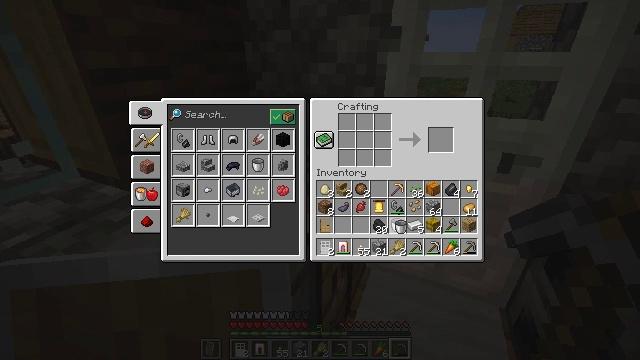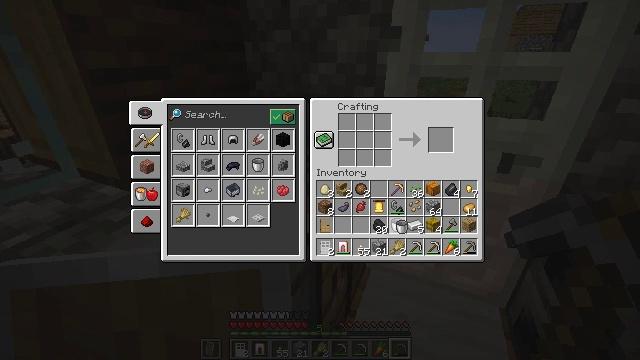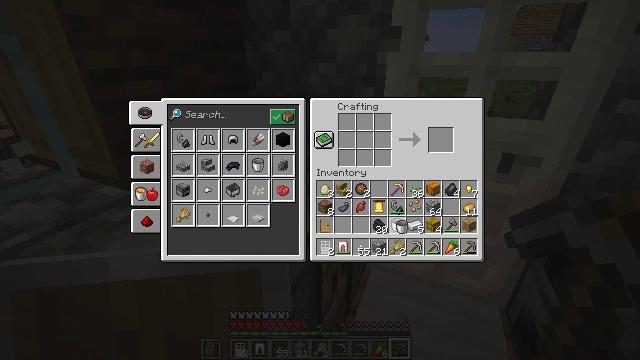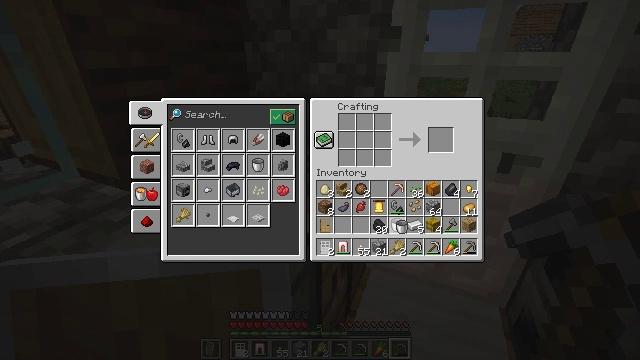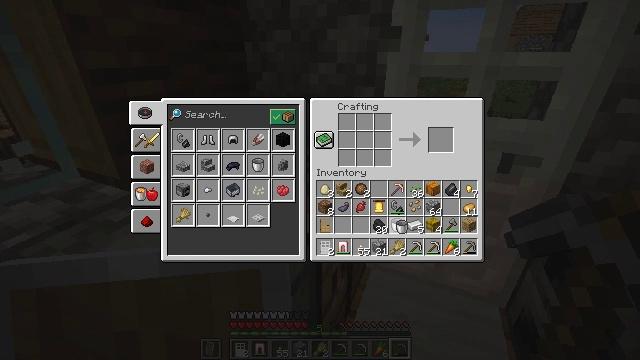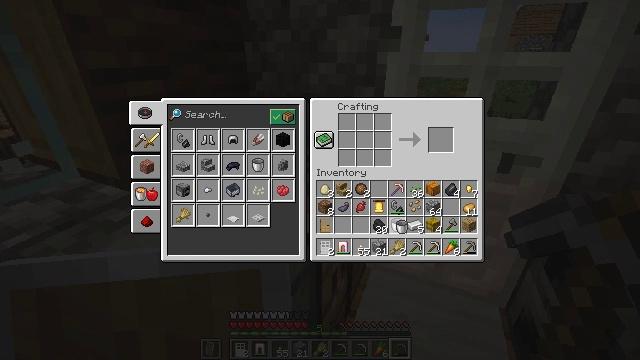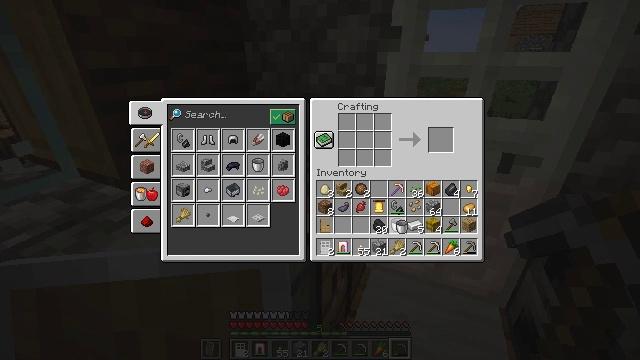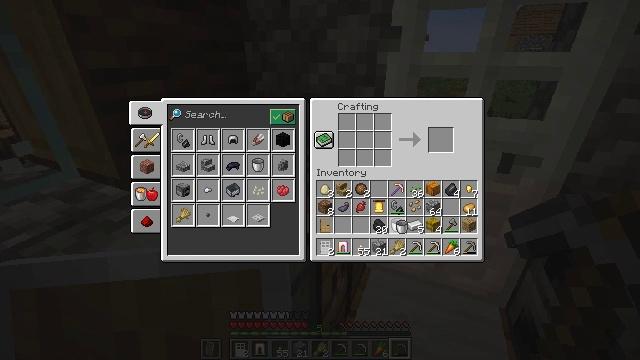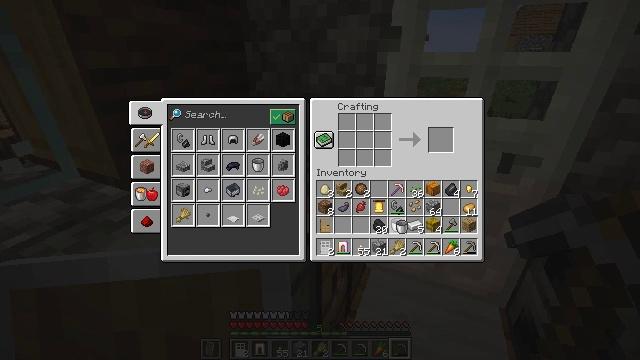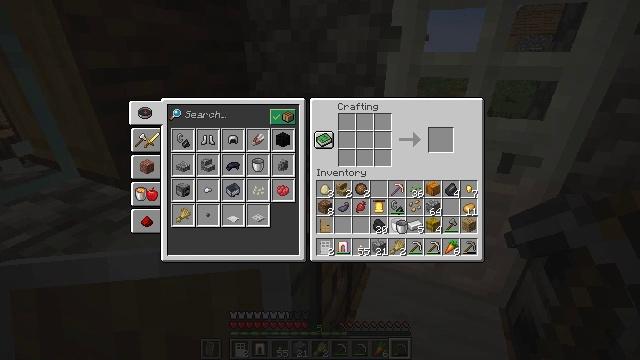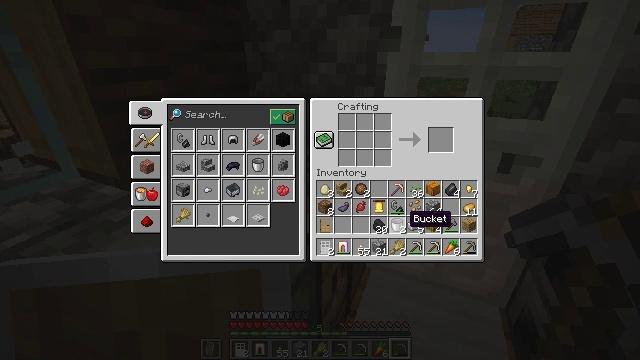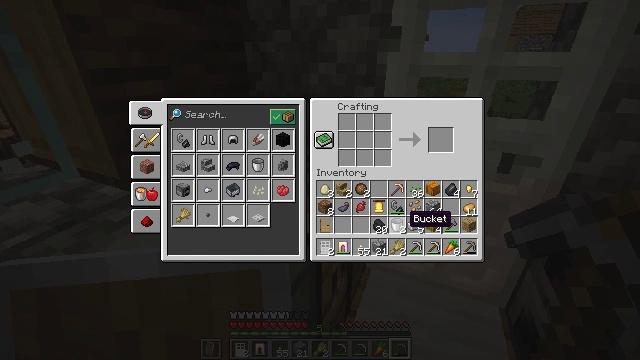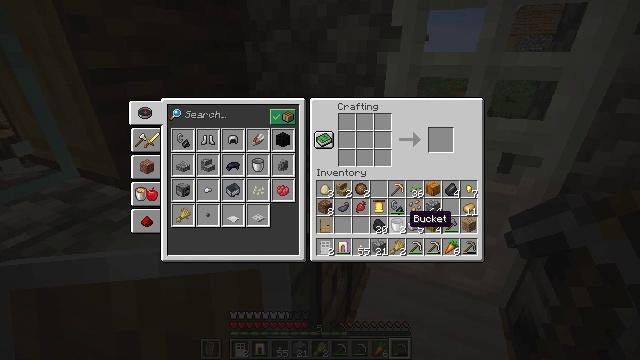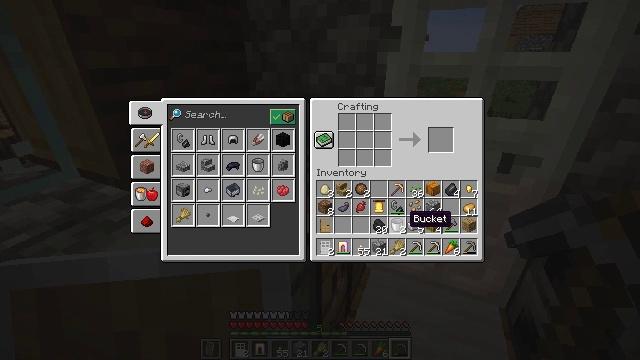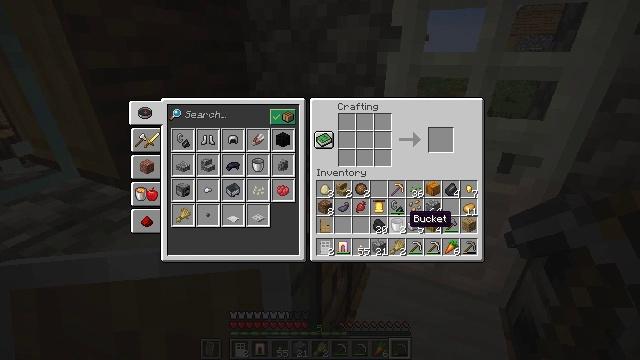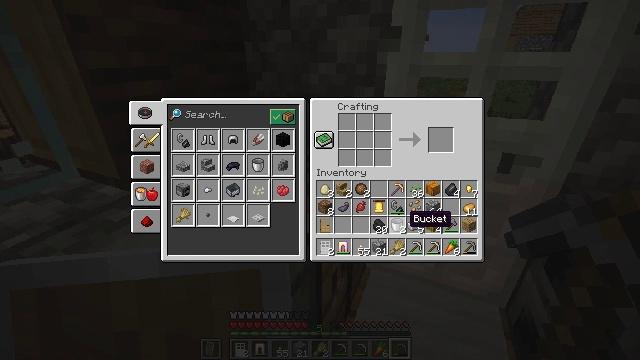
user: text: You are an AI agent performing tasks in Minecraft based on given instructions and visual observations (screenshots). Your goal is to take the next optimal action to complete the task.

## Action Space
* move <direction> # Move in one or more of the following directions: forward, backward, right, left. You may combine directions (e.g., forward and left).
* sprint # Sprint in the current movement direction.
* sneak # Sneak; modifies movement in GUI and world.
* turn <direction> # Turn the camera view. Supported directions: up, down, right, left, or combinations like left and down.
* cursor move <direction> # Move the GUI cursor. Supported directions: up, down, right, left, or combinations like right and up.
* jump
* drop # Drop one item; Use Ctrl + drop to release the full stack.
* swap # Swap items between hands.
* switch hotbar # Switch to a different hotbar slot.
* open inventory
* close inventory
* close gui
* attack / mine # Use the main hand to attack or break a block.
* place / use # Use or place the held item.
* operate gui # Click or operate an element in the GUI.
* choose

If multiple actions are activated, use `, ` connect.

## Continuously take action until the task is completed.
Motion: motion action
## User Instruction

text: Mine the grass path to create a new path.
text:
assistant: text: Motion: no_op
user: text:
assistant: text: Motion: no_op
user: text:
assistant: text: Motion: no_op
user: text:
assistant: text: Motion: no_op
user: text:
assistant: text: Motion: no_op
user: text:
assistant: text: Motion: no_op
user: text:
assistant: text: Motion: attack / mine
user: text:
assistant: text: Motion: attack / mine
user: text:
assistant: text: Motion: attack / mine
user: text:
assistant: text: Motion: no_op
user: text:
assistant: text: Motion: no_op
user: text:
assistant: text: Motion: no_op
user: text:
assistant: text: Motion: no_op
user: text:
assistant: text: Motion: no_op
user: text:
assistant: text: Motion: no_op
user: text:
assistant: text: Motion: no_op
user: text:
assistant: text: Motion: no_op
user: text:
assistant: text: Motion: no_op
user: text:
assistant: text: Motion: turn right and up, open inventory
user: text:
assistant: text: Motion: turn right and up, open inventory
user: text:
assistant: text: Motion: open inventory
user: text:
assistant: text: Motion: open inventory
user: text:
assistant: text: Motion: no_op
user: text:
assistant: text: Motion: no_op
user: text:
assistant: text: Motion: no_op
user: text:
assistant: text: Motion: move forward
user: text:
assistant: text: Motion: move forward, turn right
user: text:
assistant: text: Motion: move forward
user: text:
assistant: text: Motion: move forward
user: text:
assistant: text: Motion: move forward